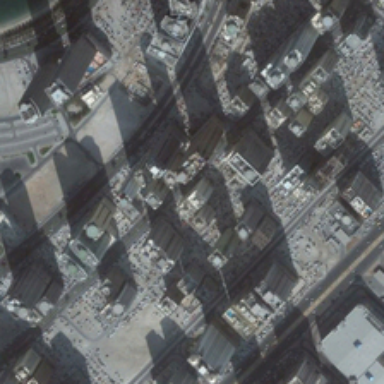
Many buildings with parking lots are in a commercial area .